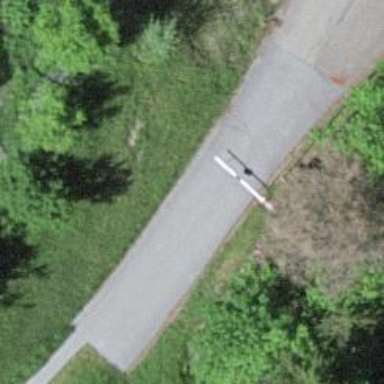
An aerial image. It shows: Lift gate barrier.